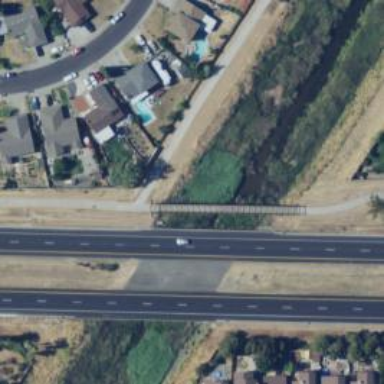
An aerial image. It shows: Bridge over trunk highway with expressway.